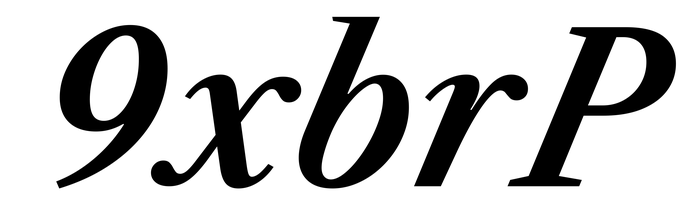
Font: LibreCaslonText-Italic_SemiBold_Italic